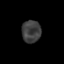
Tissue: prostate
Cell type: T cells
Senescence score: 0.773
Nuclear area (px): 416
Mean DAPI intensity: 62.49